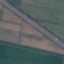
Land use / land cover class: Highway